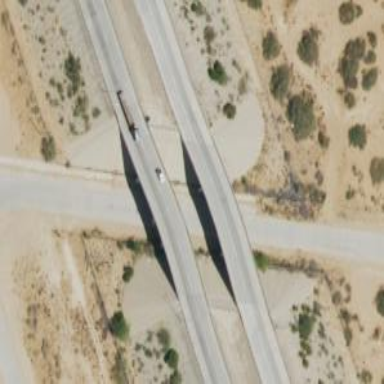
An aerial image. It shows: Viaduct bridge over motorway.